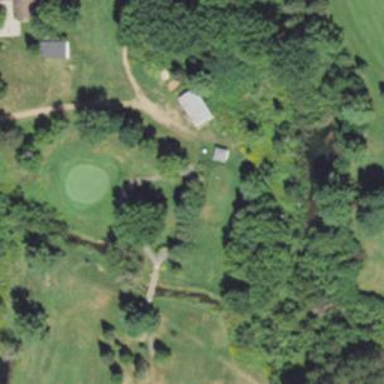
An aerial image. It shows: Path for both roads and golfers.